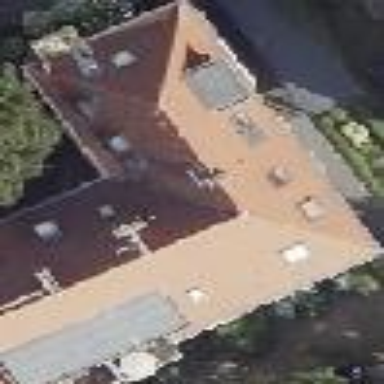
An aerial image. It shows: Hipped roof apartment building.